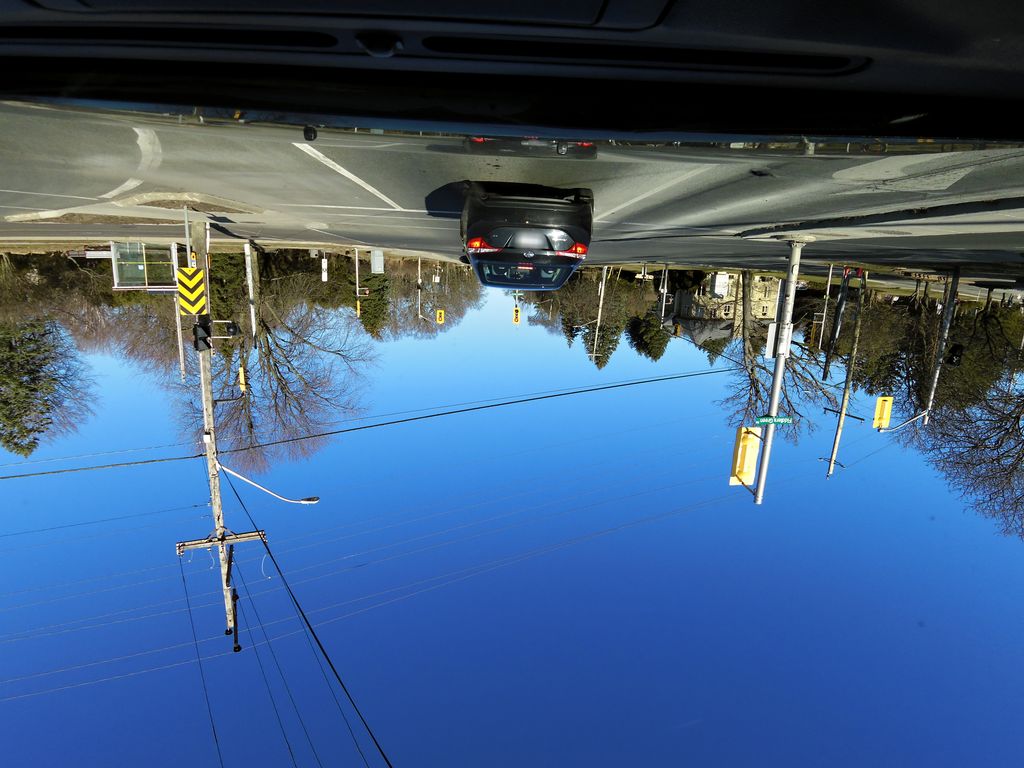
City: hamilton